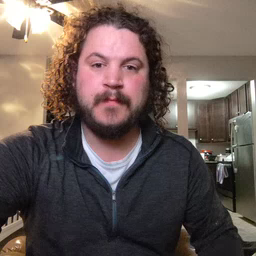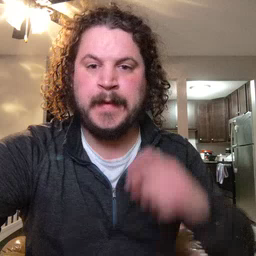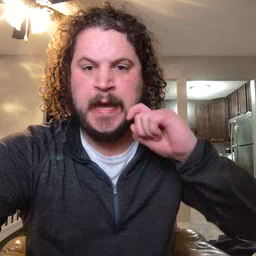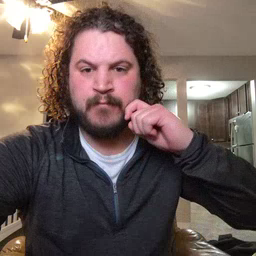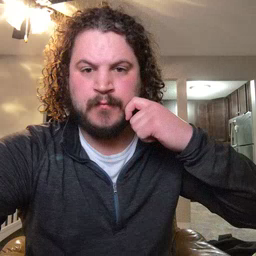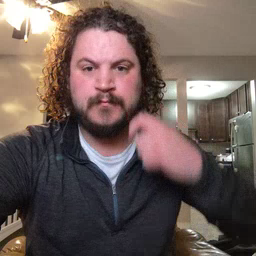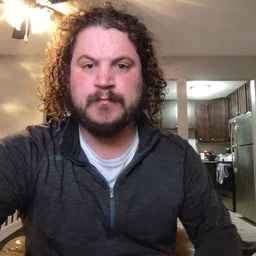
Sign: apple